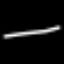
Label: line